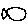
Label: fish